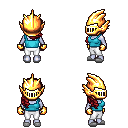
a pixel art fantasy rpg character, female body template, dark elf, purple skin, teal pirate shirt, white pants, brunette right-swept hairstyle, gold helm, gold gloves, white slippers, four views (front, back, left, right), 2x2 character sprite sheet, small pixel art, hard edges, no anti-aliasing